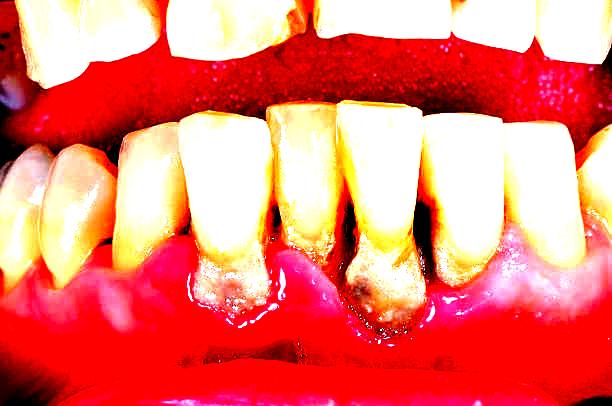
Condition: Gingivitis